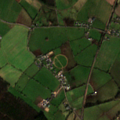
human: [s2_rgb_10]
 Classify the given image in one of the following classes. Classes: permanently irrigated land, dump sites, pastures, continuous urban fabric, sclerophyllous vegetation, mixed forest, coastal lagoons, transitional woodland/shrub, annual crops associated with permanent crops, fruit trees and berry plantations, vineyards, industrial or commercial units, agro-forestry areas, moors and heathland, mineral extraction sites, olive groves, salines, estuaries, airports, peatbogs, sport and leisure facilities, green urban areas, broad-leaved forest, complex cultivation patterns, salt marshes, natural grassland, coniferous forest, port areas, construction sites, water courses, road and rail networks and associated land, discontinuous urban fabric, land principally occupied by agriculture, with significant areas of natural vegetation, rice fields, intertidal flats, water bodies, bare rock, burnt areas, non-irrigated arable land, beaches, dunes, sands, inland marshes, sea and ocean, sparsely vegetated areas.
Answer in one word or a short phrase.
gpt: non-irrigated arable land, pastures, mixed forest, transitional woodland/shrub